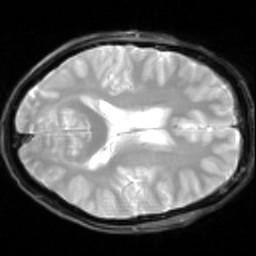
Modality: inplaneT2
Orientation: axial
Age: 24
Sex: male